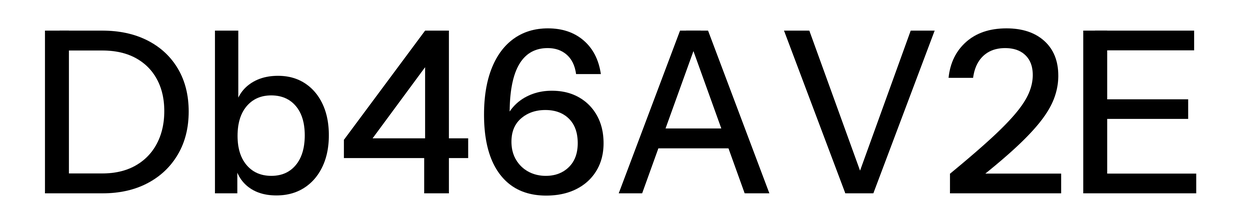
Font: InstrumentSans_Medium